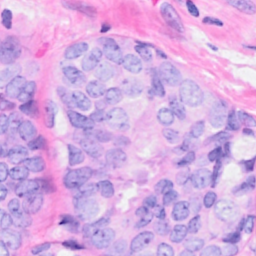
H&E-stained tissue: Breast